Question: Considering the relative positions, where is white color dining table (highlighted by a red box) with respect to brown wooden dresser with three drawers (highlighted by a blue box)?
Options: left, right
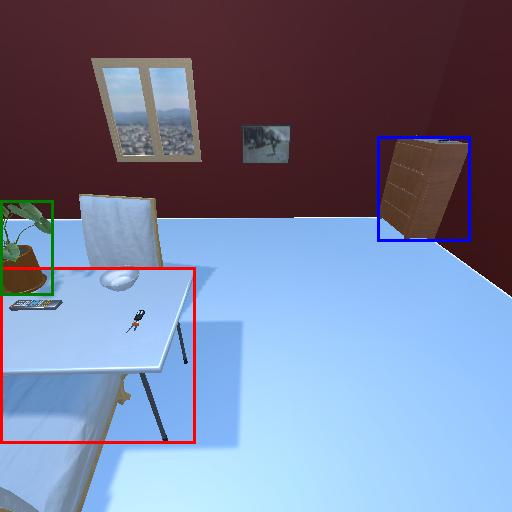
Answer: left